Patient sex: M
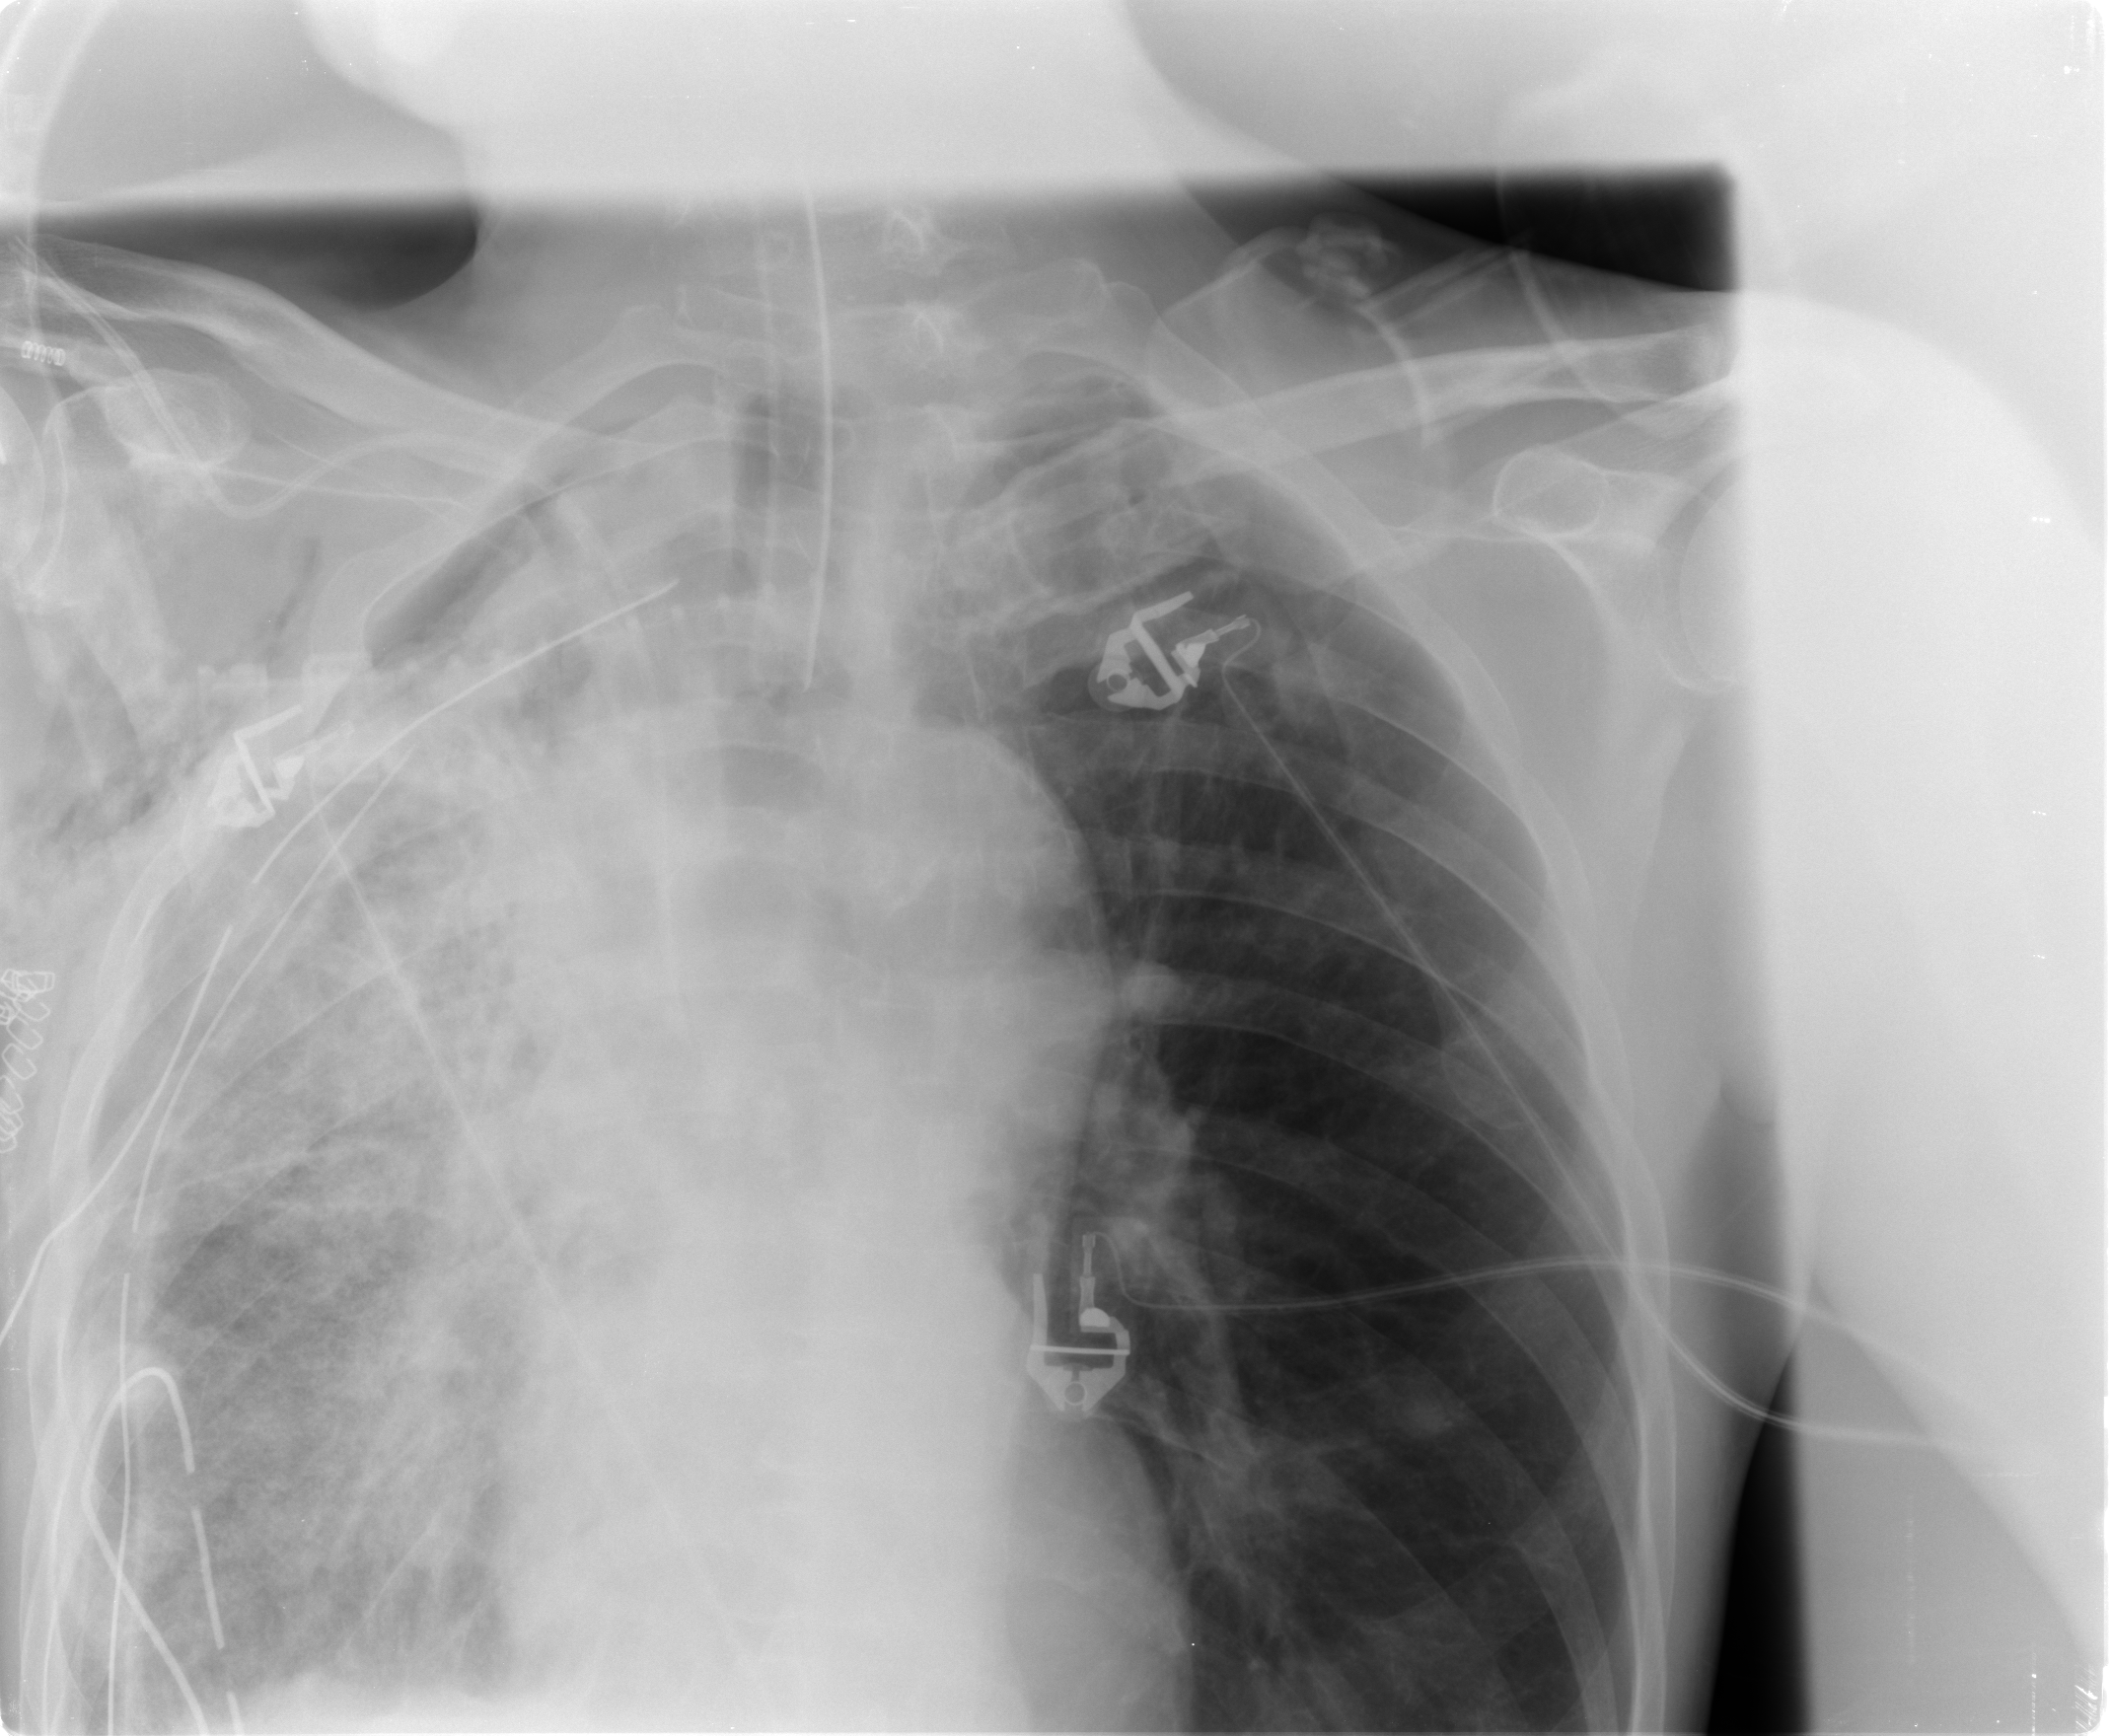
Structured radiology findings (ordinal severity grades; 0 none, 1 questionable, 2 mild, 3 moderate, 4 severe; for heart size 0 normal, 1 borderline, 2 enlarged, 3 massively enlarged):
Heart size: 0
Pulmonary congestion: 0
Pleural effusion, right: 1
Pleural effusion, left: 0
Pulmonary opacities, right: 3
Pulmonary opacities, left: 0
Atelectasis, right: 3
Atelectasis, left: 0